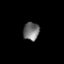
Tissue: prostate
Cell type: T cells
Senescence score: 0.3207
Nuclear area (px): 281
Mean DAPI intensity: 114.043